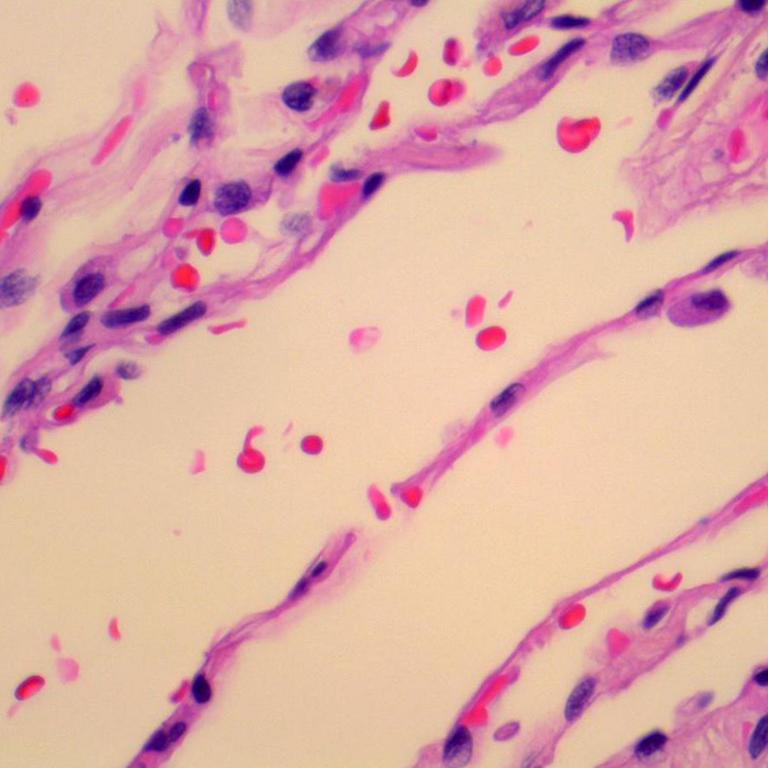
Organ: lung
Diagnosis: benign